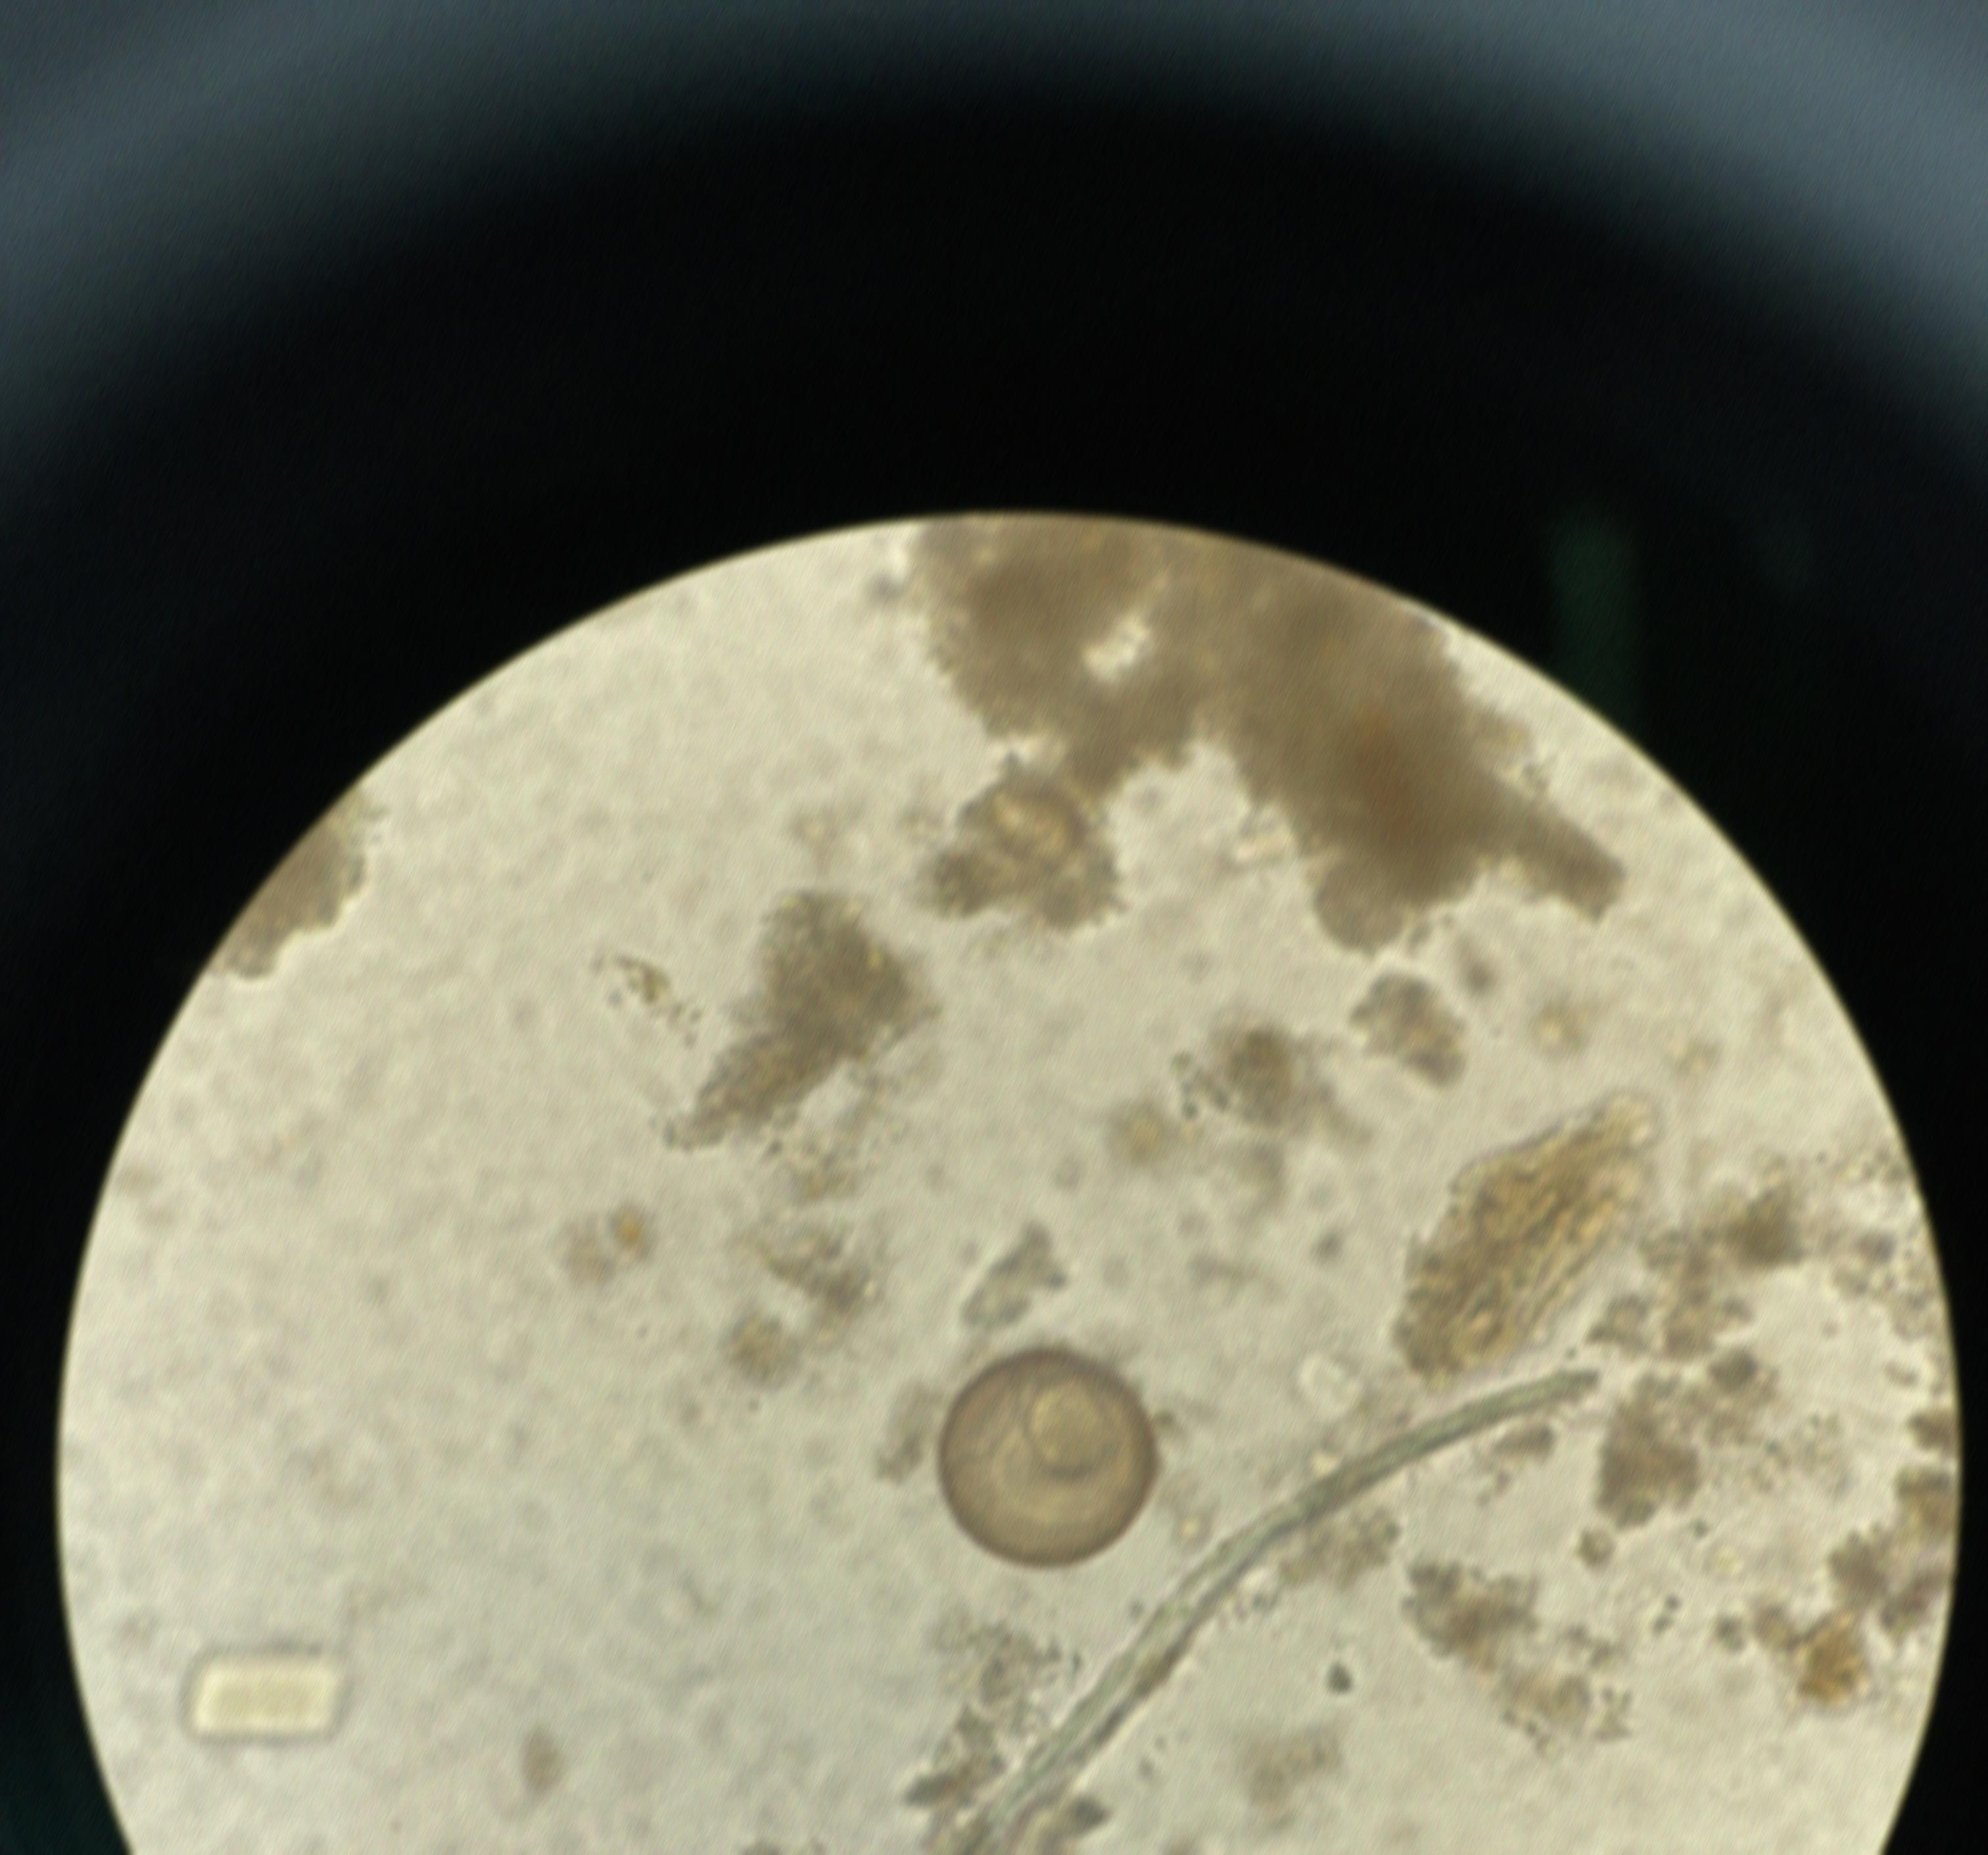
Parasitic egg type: Hymenolepis diminuta